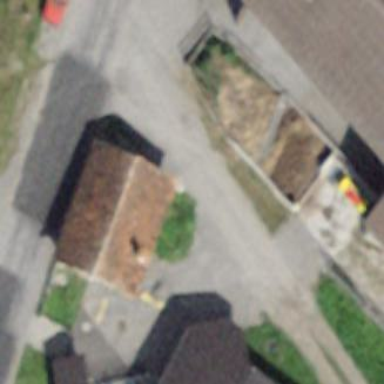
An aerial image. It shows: Shed.